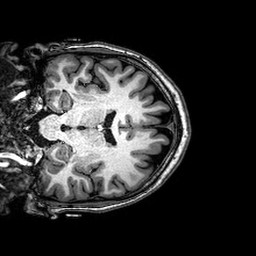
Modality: T1w
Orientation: coronal
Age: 24
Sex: male